Question: '''
<?xml version="1.0" encoding="utf-8"?>
<LinearLayout xmlns:android="http://schemas.android.com/apk/res/android"
android:orientation="vertical" android:layout_width="wrap_content"
android:layout_height="wrap_content"
android:background="?attr/colorPrimaryDark"
android:id="@+id/griditem">
<ImageView
android:layout_width="wrap_content"
android:layout_height="wrap_content"
android:id="@+id/image"/>
<TextView
android:layout_width="wrap_content"
android:layout_height="wrap_content"
android:textStyle="bold"
android:textColor="#ffffff"
android:textSize="15sp"
android:padding="5dp"
android:id="@+id/name"/>
<TextView
android:layout_width="wrap_content"
android:layout_height="wrap_content"
android:textStyle="bold"
android:textColor="#ffffff"
android:textSize="15sp"
android:padding="5dp"
android:id="@+id/date"/>
</LinearLayout>
'''
'''
<?xml version="1.0" encoding="utf-8"?>
<LinearLayout xmlns:android="http://schemas.android.com/apk/res/android"
android:orientation="vertical" android:layout_width="match_parent"
android:layout_height="match_parent"
android:layout_gravity="center"
android:gravity="center">
<android.support.v7.widget.RecyclerView
android:layout_width="match_parent"
android:layout_height="match_parent"
android:layout_gravity="center"
android:foregroundGravity="center"
android:id="@+id/recentView"/>
</LinearLayout>
'''
'''
recentView.layoutManager = GridLayoutManager(context,2)
'''

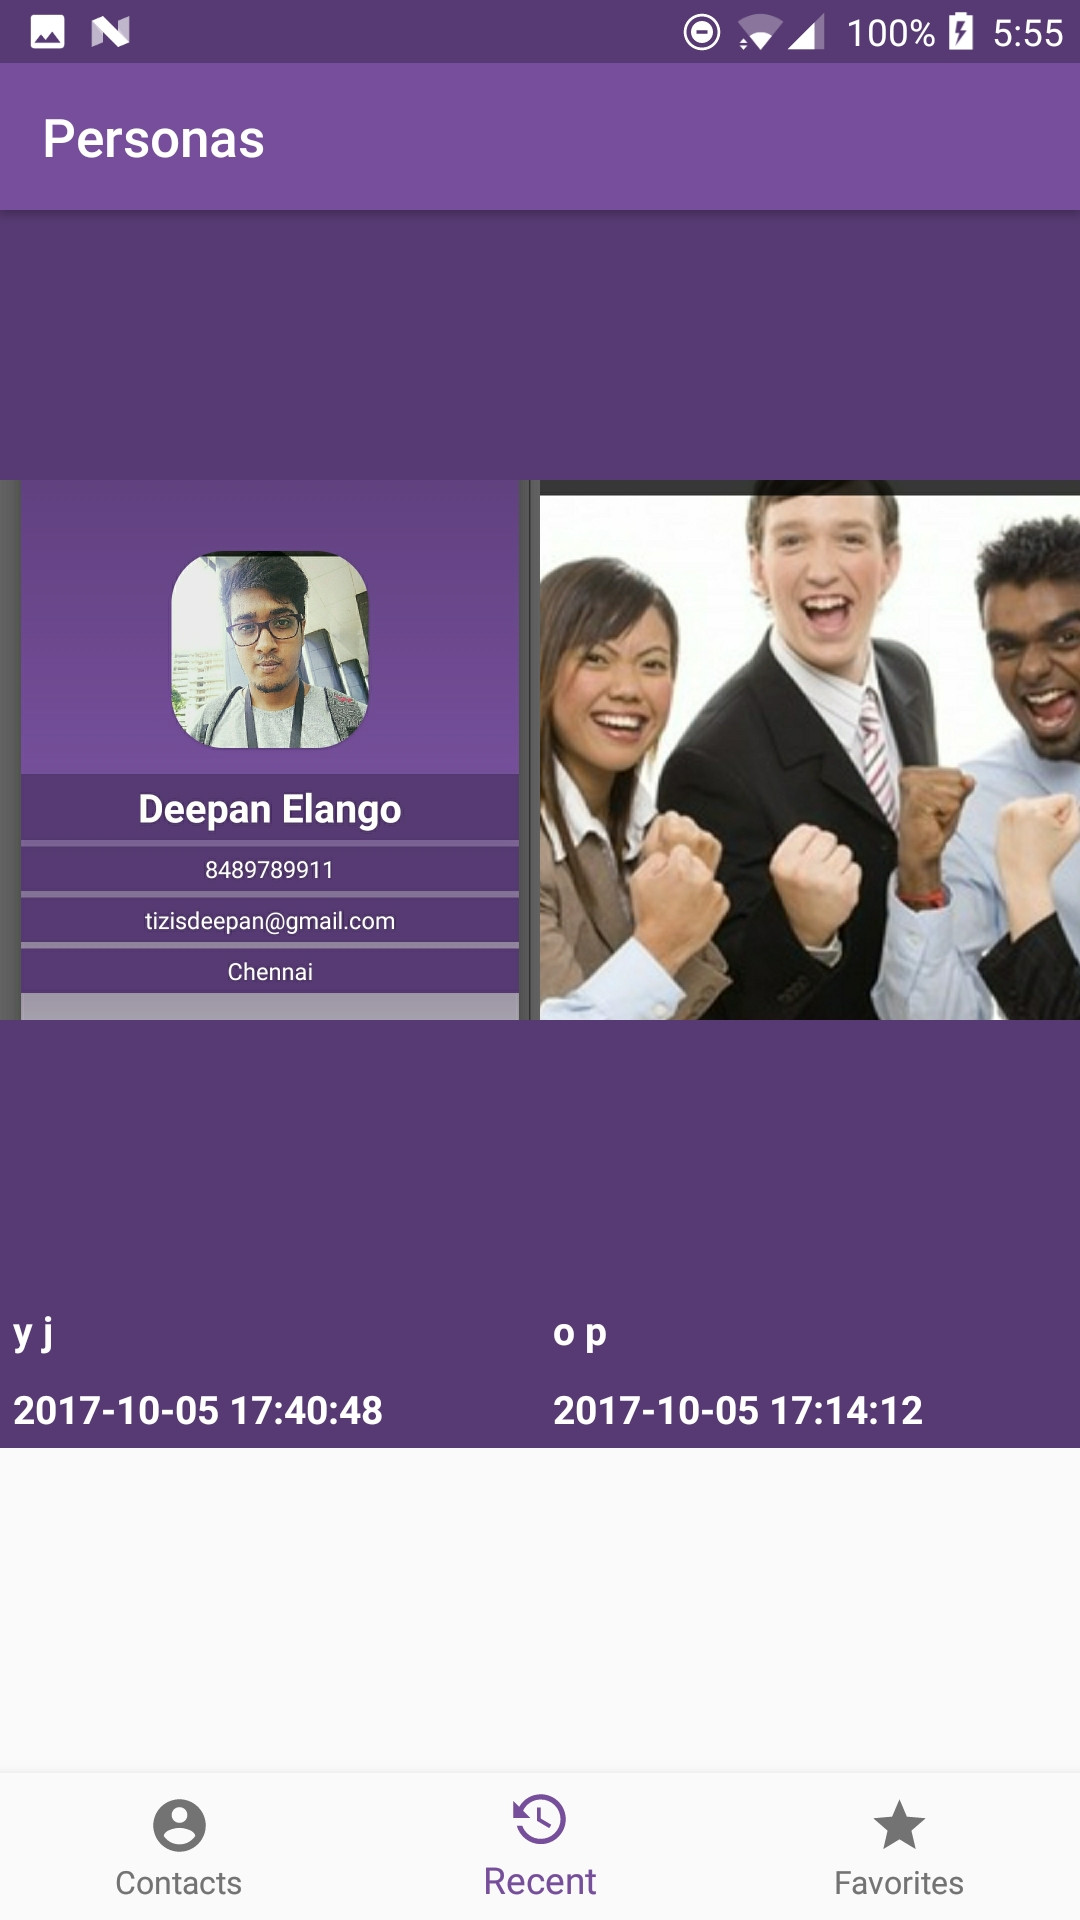
Answer: ## try this
'''
<ImageView
android:id="@+id/image"
android:layout_width="match_parent"
android:layout_height="match_parent"
android:scaleType="fitXY"
android:adjustViewBounds="true"
android:src="@drawable/ic_account_circle"/>
'''